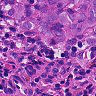
Metastatic tissue present: yes